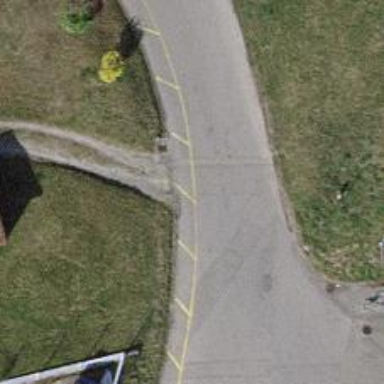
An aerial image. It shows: Unmarked crossing on the road.